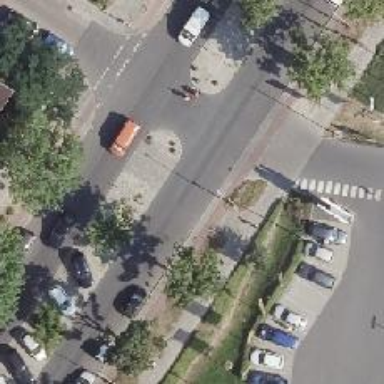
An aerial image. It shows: Tertiary road with asphalt surface. It is dual carriageway.